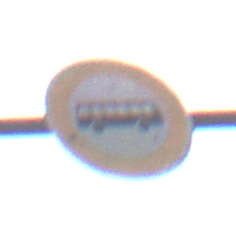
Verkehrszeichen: VerbotKraftomnibusse
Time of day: MorningAfternoon
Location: Outdoor (Nature)
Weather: Overcast
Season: NotSpecified
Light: Natural